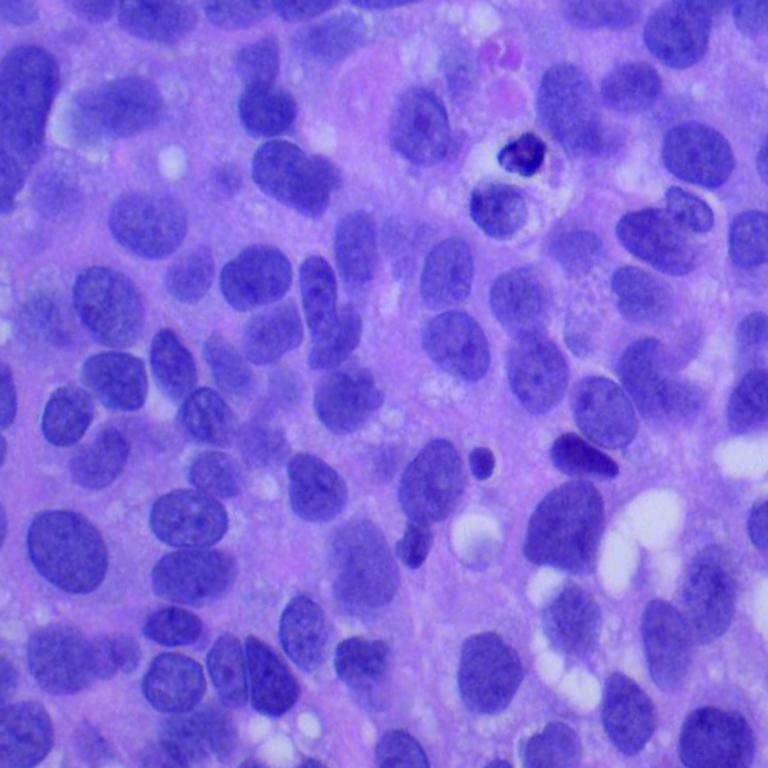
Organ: lung
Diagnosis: squamous carcinomas